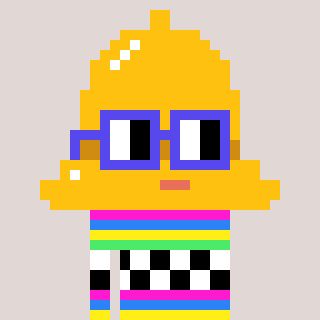
a pixel art character with square blue glasses, a bell-shaped head and a bege-colored body on a warm background